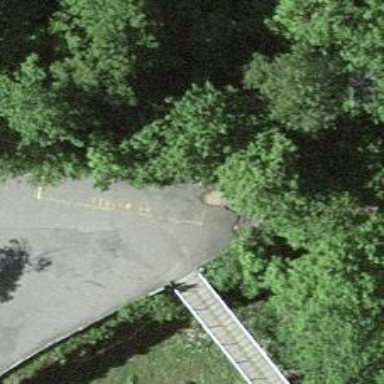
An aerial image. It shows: Concrete bridge with steps.